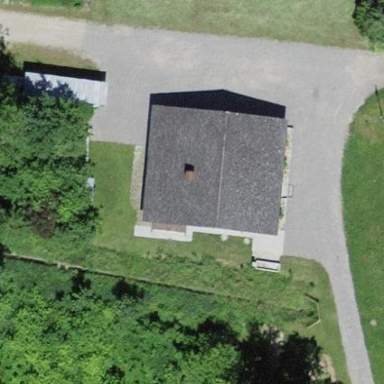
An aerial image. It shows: Cabin.